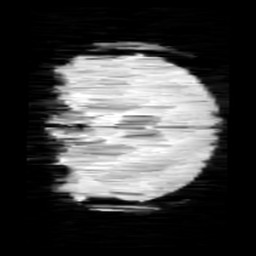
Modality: minIP
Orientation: coronal
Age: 12
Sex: male
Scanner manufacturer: siemens
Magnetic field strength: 3 T
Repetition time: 0.027 s
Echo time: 0.02 s